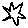
Label: star